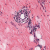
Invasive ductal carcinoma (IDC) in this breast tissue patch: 0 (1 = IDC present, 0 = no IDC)